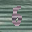
Label: 5